Question:
I want to keep the blue branch's commits and neglect the pink branches, so in result I would have single branch and it must be the main branch.
the blue branch is 'rework' while the pink branches are (top one is 'master', bottom one is 'main') both of them are 'not included in head' Idk what does it mean.
I think I have messed up things when I make branch 'rework', I think I should have just undo the commits back to 'initial' commit instead of making a branch.
I don't have much exp in merging, I'm afraid that merging will include changes from pink branches, and I DON'T WANT ANY CHANGE FROM PINK BRANCHES TO BE INCLUDED.
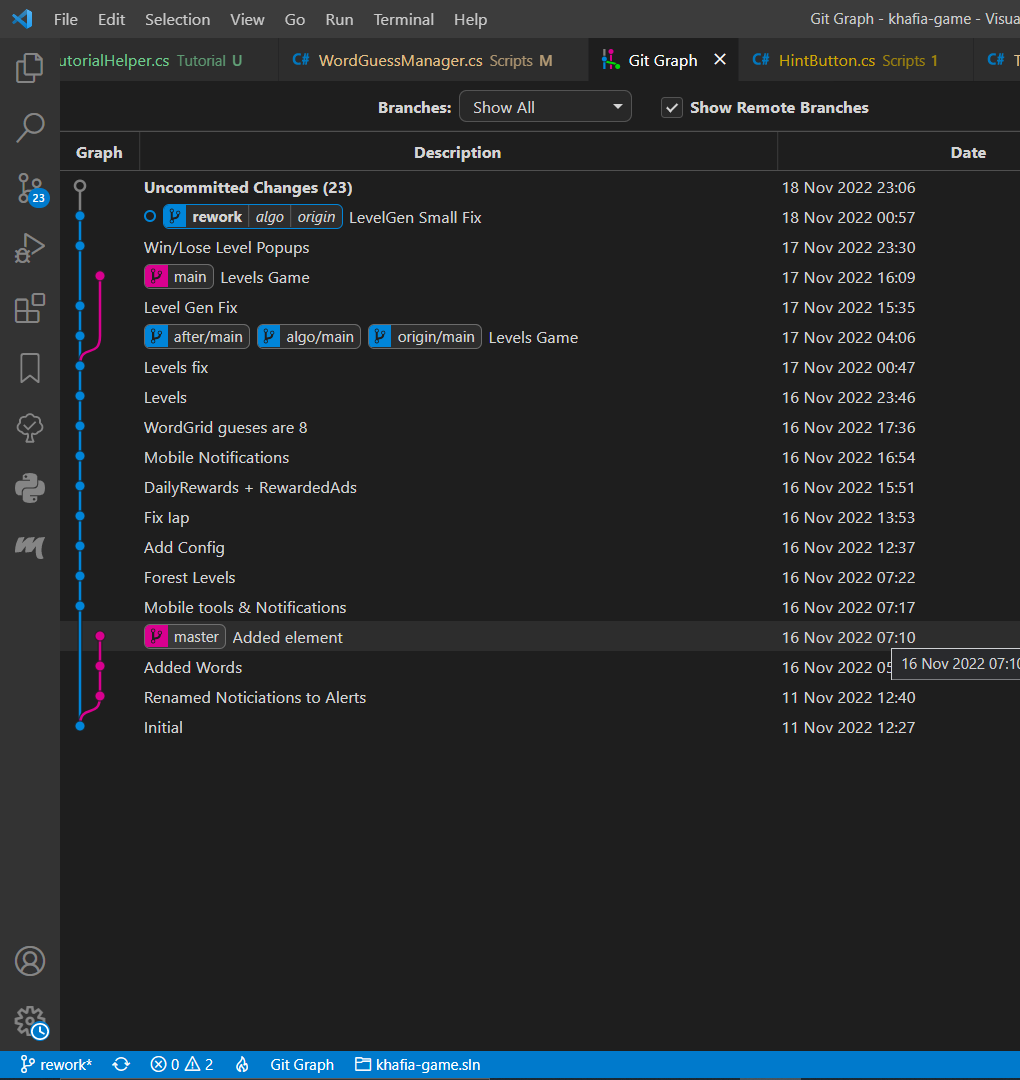
Answer: Simply (force) delete the other branches, then rename your branch:
'''
git branch -D master main
git checkout rework
git branch -m main
'''
NB. commits of your "pink" branches will be unreachable and are basically lost. You will not have access to them anymore via normal means.
This will only affect your local repository. If the branches already exist in a remote repository, be aware that you have rewritten your repository's history. This could be bad, if it were shared between several developers. If that's okay, then you can force-push your local branch state to the remote repository.